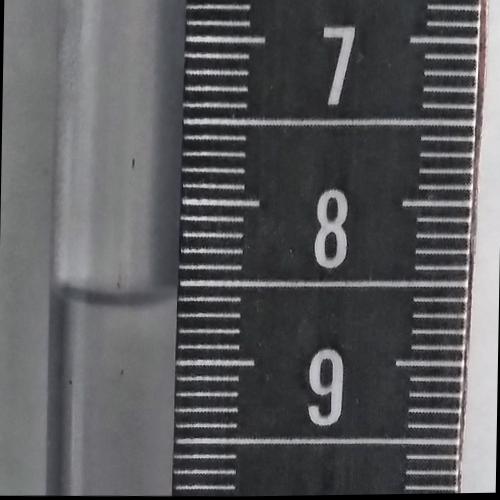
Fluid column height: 8.6 cm